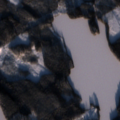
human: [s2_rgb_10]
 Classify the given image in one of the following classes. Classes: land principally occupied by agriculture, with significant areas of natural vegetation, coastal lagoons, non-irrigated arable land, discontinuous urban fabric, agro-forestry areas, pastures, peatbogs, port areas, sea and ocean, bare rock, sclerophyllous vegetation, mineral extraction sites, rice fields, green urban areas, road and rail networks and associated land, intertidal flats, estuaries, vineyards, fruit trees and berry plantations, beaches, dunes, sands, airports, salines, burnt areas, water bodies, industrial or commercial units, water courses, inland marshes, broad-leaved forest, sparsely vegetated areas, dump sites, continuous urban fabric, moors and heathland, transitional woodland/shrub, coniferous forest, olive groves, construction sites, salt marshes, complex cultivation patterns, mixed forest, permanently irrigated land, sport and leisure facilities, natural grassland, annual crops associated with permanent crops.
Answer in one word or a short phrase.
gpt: coniferous forest, mixed forest, transitional woodland/shrub, water bodies